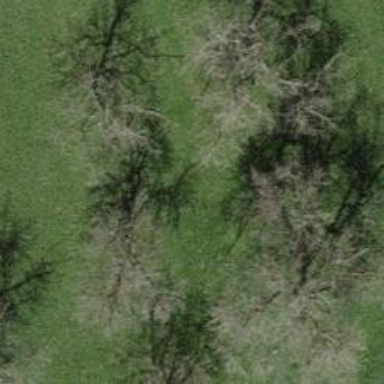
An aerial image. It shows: Beautiful tree in nature.